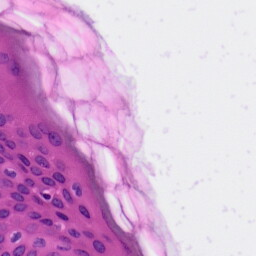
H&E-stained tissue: Skin